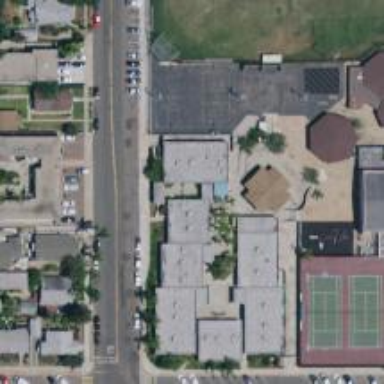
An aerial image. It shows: School.